Question: I'm trying to call a stored procedure from some delphi code
I have a function like
'''
procedure TDatabaseConnection.GetHourlyFiltergramLabSamples(StartTime, EndTime : TDateTime; Samples : TList<THourlyFilterCount>);
var
StoredProc : TADOStoredProc;
begin
StoredProc := TADOStoredProc.Create(nil);
try
StoredProc.Connection := Connection;
StoredProc.ProcedureName := 'GetHourlyFiltergramLabSamples';
StoredProc.Parameters.Refresh;
StoredProc.Parameters.ParamByName('@StartTime').Value := startTime;
StoredProc.Parameters.ParamByName('@EndTime').Value := EndTime;
StoredProc.Open;
while not StoredProc.Eof do
begin
//Do stuff with the results here ...
StoredProc.Next;
end;
finally
FreeAndNil(StoredProc);
end;
end;
'''
When I hit the line StoredProc.Open;
I get an error
> 'CommandText does not return a result set.'
I have checked using SQL server management studio that the stored procedure does in fact return results.

I've found that this issues seems to be temperamental. Surely this isn't a bug in the database connector??
I'm out of ideas
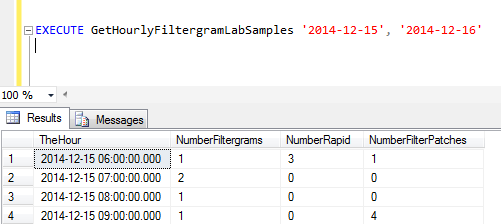
Answer: I've had this one open for a number of months now.
The best solution I have is to switch to using FireDAC. I have not had the same issues when using FireDAC to execute stored procedures.
instead I use the 'TFDStoredProc' type to run stored procedures